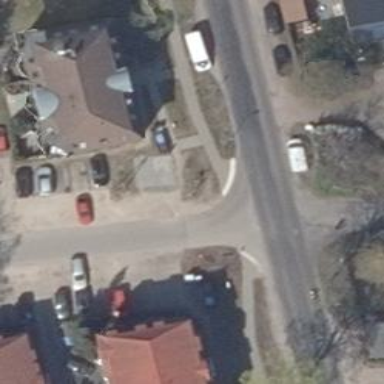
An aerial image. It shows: Unmarked crossing on the road.